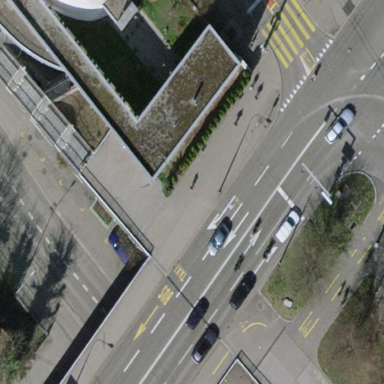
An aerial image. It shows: Building.